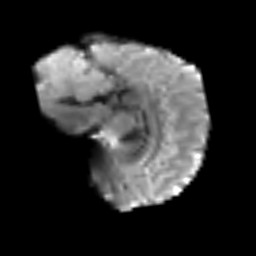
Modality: T2w
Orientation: sagittal
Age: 39
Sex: male
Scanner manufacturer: siemens
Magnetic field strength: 3 T
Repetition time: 3.2 s
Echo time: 0.081 s